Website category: university
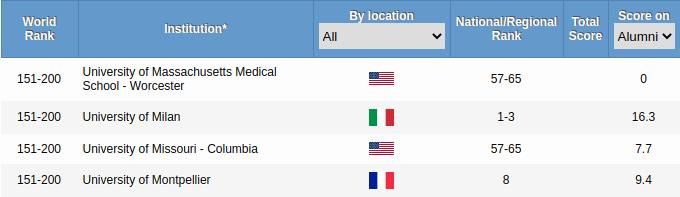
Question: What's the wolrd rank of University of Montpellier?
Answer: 151-200

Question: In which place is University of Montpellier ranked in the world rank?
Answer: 151-200

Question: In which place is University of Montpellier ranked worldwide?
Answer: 151-200

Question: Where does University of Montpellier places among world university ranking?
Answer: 151-200

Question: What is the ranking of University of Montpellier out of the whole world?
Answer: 151-200

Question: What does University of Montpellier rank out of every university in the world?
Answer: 151-200

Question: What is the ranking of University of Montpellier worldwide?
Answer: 151-200

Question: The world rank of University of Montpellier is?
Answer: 151-200

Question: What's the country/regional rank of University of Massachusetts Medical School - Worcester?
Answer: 57-65

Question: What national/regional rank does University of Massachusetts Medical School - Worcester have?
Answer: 57-65

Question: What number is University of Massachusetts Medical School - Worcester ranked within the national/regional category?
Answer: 57-65

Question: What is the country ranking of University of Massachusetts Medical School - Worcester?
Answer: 57-65

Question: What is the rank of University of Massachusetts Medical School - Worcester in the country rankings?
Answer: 57-65

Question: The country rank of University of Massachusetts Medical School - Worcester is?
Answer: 57-65

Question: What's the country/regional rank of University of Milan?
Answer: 1-3

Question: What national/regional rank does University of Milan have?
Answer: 1-3

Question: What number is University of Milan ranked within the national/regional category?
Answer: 1-3

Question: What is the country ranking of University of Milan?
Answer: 1-3

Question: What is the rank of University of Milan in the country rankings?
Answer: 1-3

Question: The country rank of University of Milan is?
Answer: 1-3

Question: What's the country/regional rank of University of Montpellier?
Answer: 8

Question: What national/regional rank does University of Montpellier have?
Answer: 8

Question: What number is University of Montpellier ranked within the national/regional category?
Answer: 8

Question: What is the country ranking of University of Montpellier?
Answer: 8

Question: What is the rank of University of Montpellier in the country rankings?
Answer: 8

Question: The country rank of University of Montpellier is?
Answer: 8

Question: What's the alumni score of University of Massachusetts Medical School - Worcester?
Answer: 0

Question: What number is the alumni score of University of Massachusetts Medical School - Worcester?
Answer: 0

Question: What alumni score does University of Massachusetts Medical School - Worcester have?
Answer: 0

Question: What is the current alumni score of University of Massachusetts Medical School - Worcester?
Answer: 0

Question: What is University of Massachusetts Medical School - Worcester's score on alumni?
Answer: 0

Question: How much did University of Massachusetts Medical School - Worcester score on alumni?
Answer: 0

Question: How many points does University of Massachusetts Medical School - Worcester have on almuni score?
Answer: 0

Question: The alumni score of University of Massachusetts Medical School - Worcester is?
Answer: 0

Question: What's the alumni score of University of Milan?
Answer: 16.3

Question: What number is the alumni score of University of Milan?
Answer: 16.3

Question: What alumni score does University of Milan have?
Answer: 16.3

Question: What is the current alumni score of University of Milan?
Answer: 16.3

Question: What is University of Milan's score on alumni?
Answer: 16.3

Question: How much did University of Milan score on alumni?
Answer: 16.3

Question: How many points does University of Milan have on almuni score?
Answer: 16.3

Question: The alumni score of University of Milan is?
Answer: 16.3

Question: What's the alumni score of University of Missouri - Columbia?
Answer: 7.7

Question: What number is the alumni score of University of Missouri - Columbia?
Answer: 7.7

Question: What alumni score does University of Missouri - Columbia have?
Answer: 7.7

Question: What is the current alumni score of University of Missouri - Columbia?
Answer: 7.7

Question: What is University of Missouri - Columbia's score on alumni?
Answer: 7.7

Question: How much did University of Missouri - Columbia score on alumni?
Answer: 7.7

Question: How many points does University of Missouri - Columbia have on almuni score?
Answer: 7.7

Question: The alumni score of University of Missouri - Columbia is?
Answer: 7.7

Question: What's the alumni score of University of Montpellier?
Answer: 9.4

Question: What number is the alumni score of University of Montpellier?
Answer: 9.4

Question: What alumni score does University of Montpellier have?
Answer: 9.4

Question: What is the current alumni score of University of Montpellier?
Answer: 9.4

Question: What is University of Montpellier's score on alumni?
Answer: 9.4

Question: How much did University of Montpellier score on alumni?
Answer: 9.4

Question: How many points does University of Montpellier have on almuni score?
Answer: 9.4

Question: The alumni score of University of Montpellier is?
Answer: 9.4

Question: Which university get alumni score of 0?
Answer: University of Massachusetts Medical School - Worcester

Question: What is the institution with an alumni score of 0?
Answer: University of Massachusetts Medical School - Worcester

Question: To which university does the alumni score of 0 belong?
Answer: University of Massachusetts Medical School - Worcester

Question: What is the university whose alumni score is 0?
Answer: University of Massachusetts Medical School - Worcester

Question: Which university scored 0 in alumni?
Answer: University of Massachusetts Medical School - Worcester

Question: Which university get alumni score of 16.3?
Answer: University of Milan